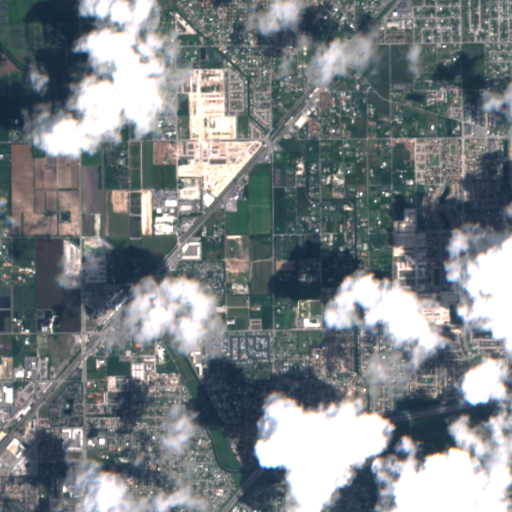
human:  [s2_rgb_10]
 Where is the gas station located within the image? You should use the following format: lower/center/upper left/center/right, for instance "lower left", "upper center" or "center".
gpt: The gas station is located in the center of the image.
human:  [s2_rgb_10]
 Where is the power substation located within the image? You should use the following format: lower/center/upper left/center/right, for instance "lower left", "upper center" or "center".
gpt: The power substation is located in the center of the image.
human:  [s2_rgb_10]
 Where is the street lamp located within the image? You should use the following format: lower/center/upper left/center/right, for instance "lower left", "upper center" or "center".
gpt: The street lamp is located in the center right of the image.
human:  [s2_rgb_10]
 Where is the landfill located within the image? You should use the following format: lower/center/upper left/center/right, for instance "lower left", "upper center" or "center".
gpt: There is no landfill in the image.